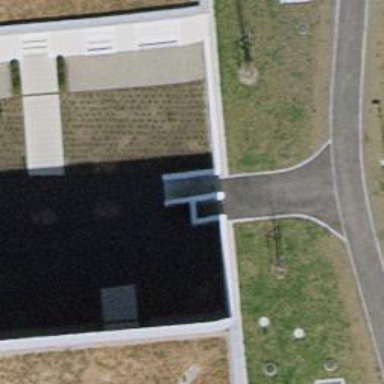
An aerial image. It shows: Concrete steps.